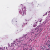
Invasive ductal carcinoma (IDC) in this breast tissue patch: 0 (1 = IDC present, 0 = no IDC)